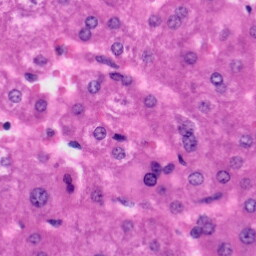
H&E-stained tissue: Liver